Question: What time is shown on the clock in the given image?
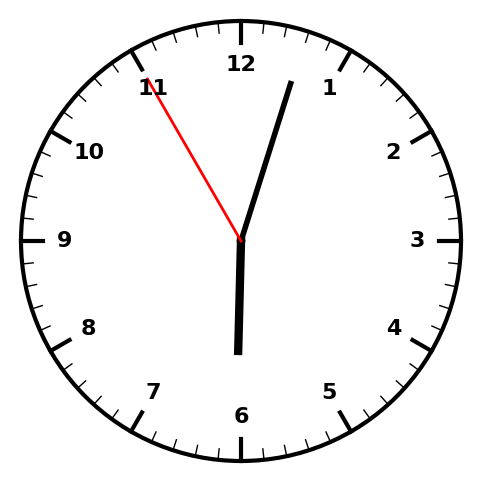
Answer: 06:02:55